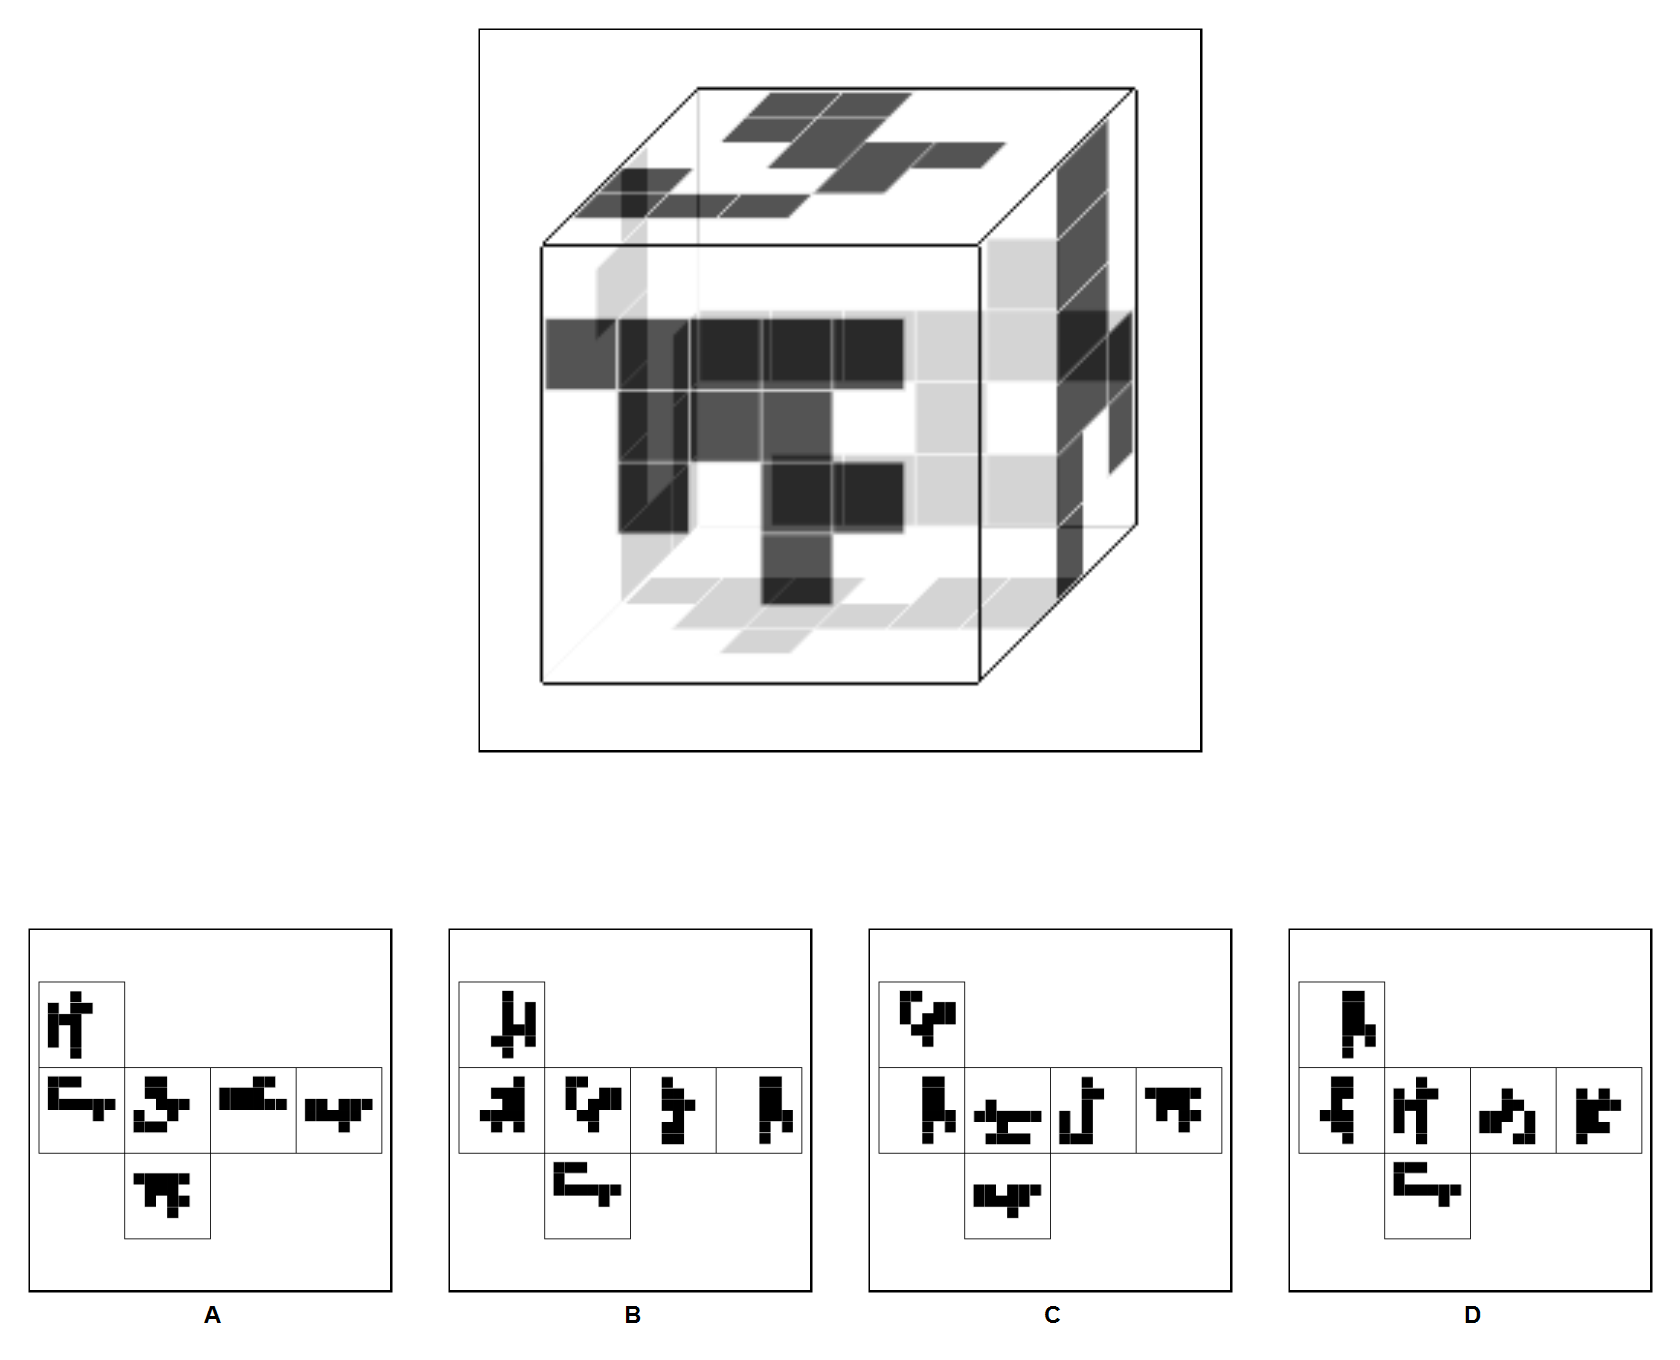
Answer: B